Interaction volume radius: 5 \u00c5
Interaction volume height: 15 \u00c5
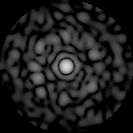
Disorder parameter: 0.8675